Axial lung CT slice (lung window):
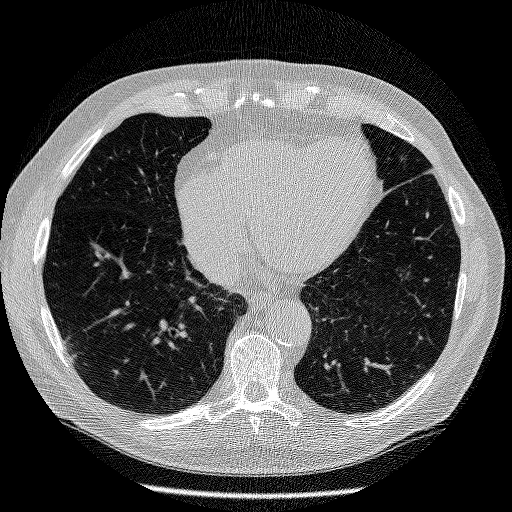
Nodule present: no